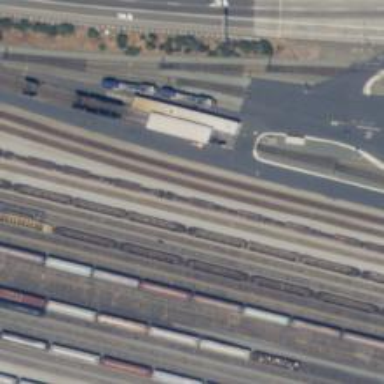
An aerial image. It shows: Railway yard with building passage tunnel.